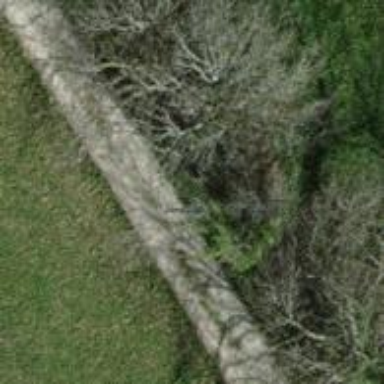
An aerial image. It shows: Broadleaved tree in natural setting.